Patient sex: M
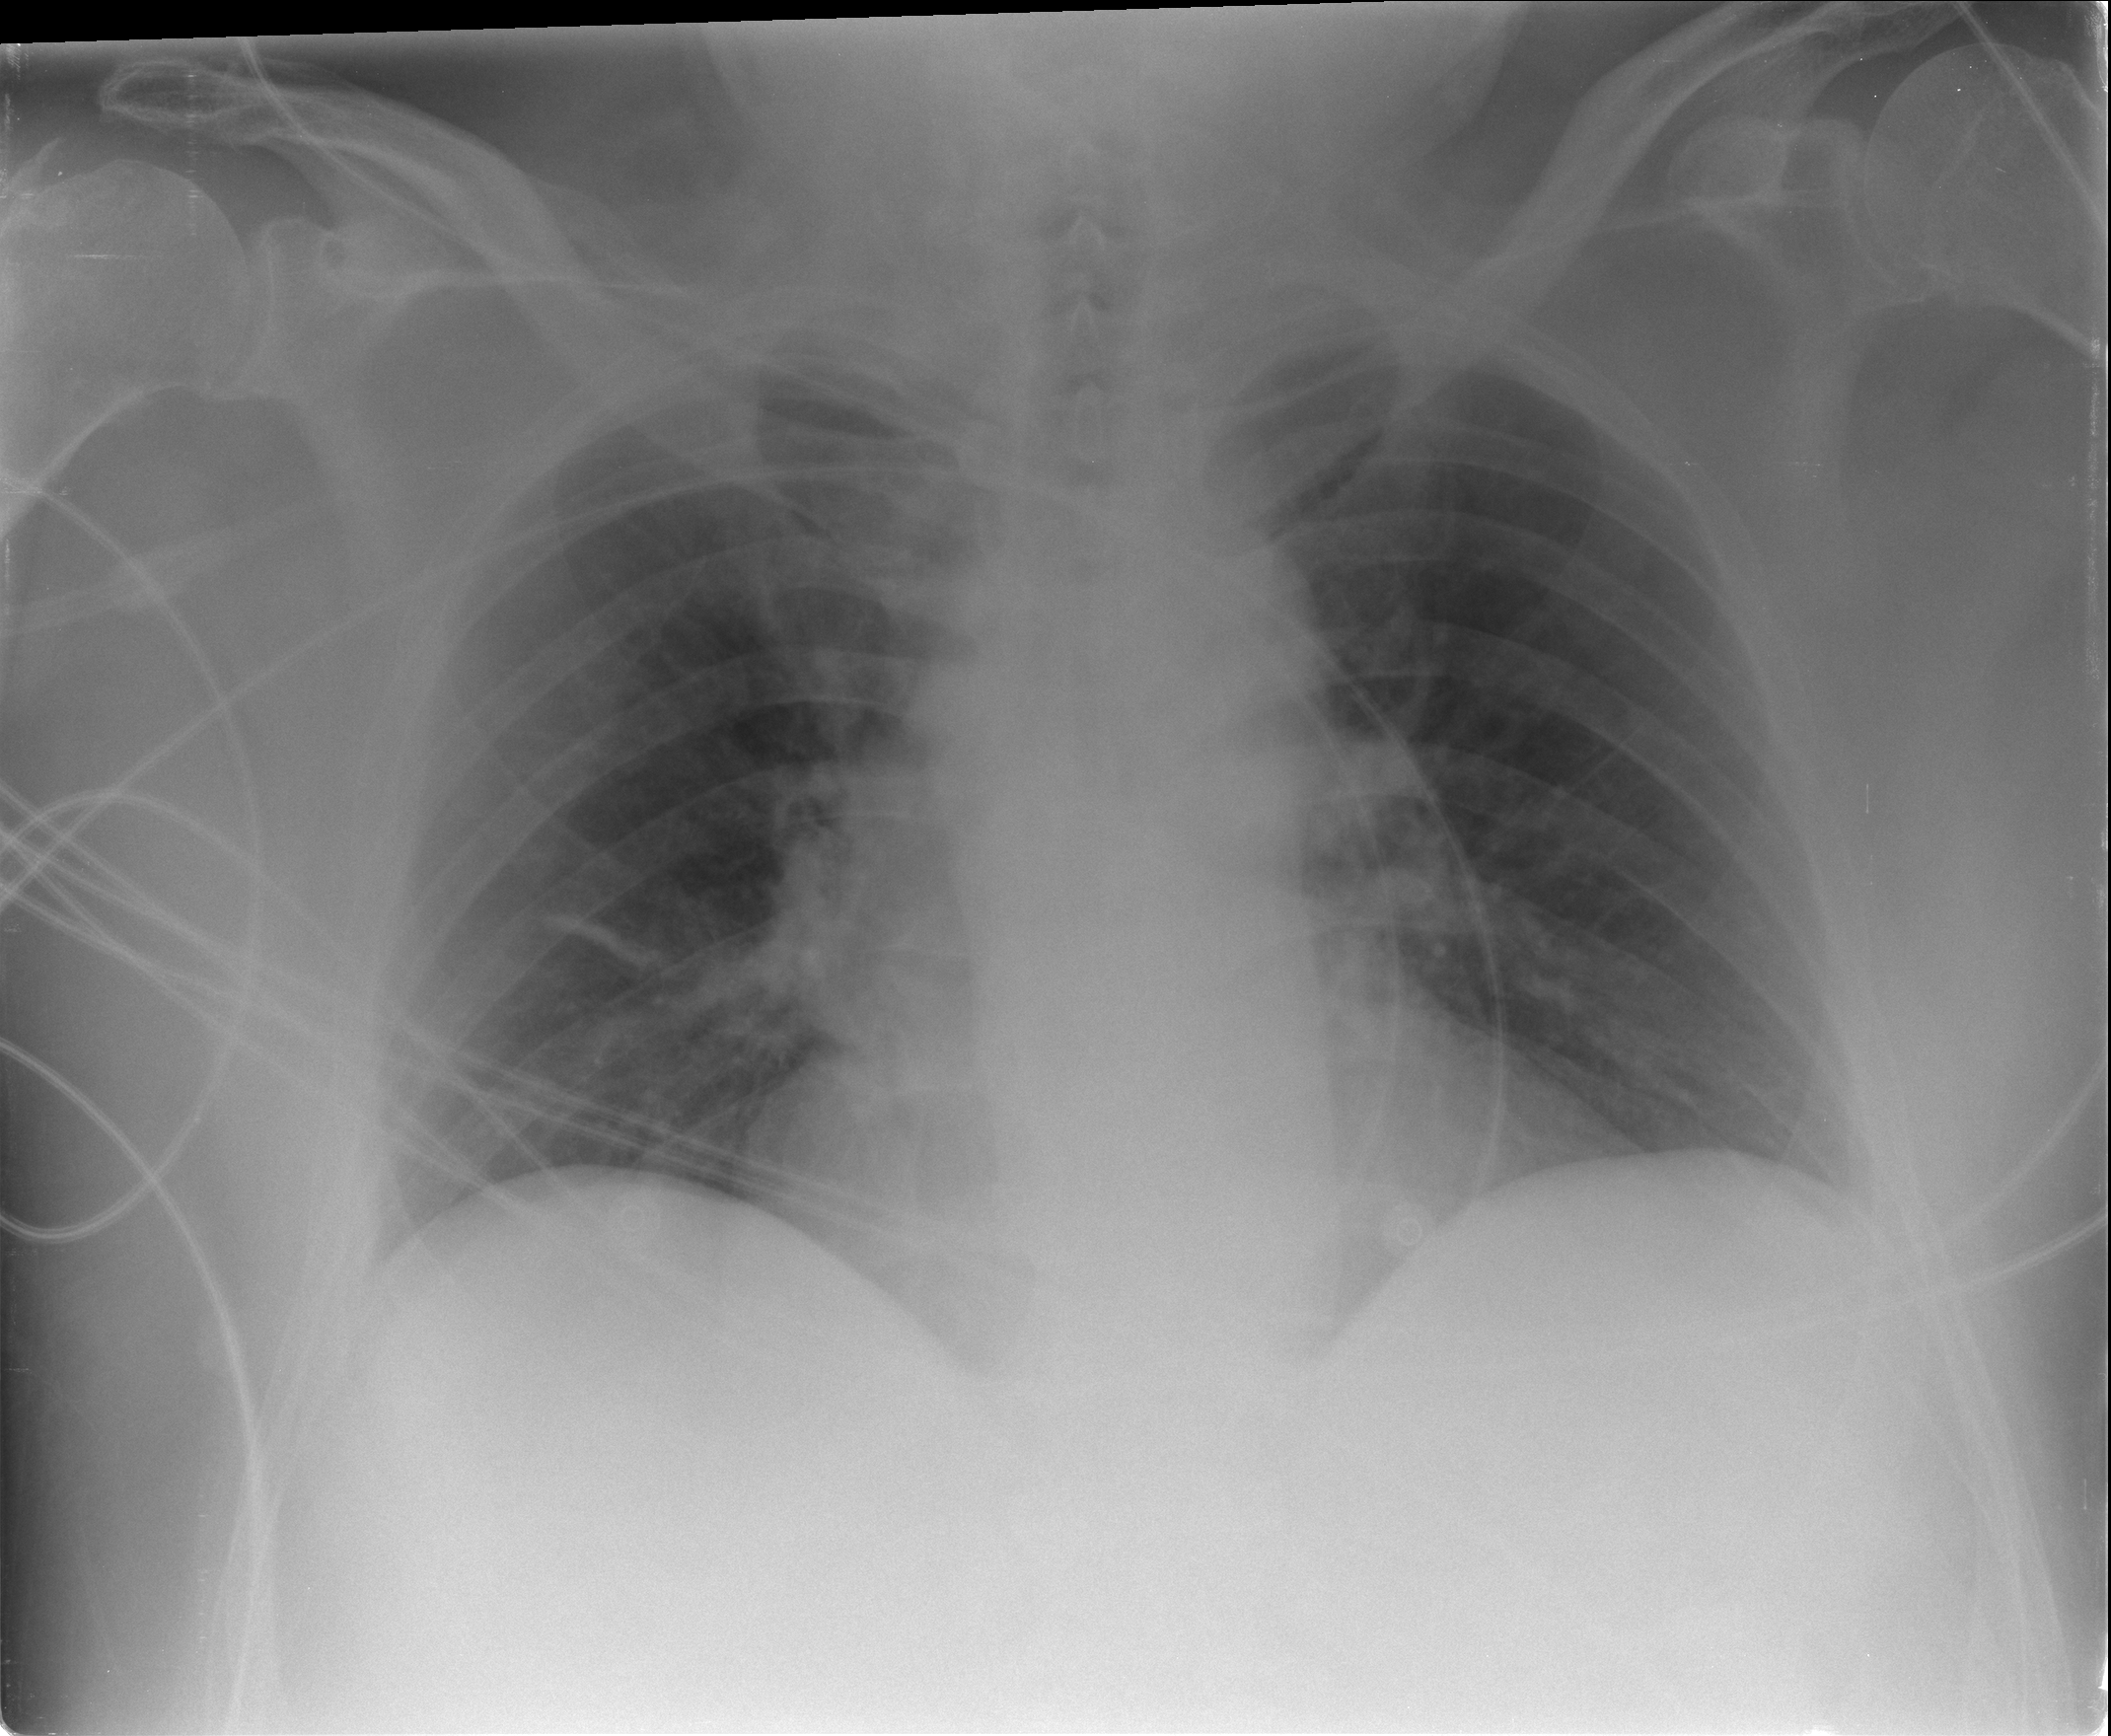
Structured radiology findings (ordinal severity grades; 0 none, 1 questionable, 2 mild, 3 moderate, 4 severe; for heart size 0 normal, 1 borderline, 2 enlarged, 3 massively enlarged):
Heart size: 2
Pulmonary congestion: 2
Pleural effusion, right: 0
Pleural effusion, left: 0
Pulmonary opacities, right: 0
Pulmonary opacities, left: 0
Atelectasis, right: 2
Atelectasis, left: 0